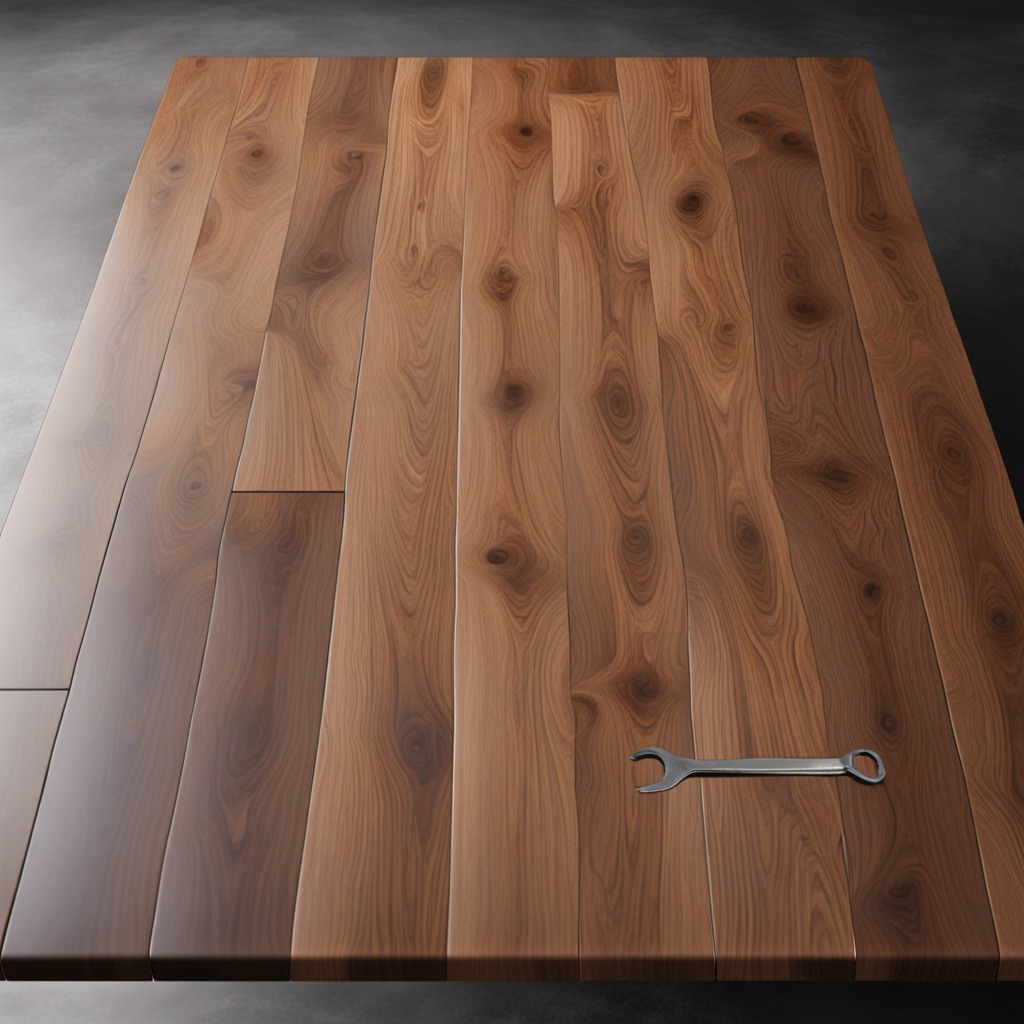
An wrench is lying on the oil-spilled wooden table in a vintage motorcycle garage.